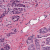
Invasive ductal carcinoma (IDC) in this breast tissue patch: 1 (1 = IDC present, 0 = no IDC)